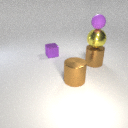
large brown metal cylinder below large yellow metal sphere